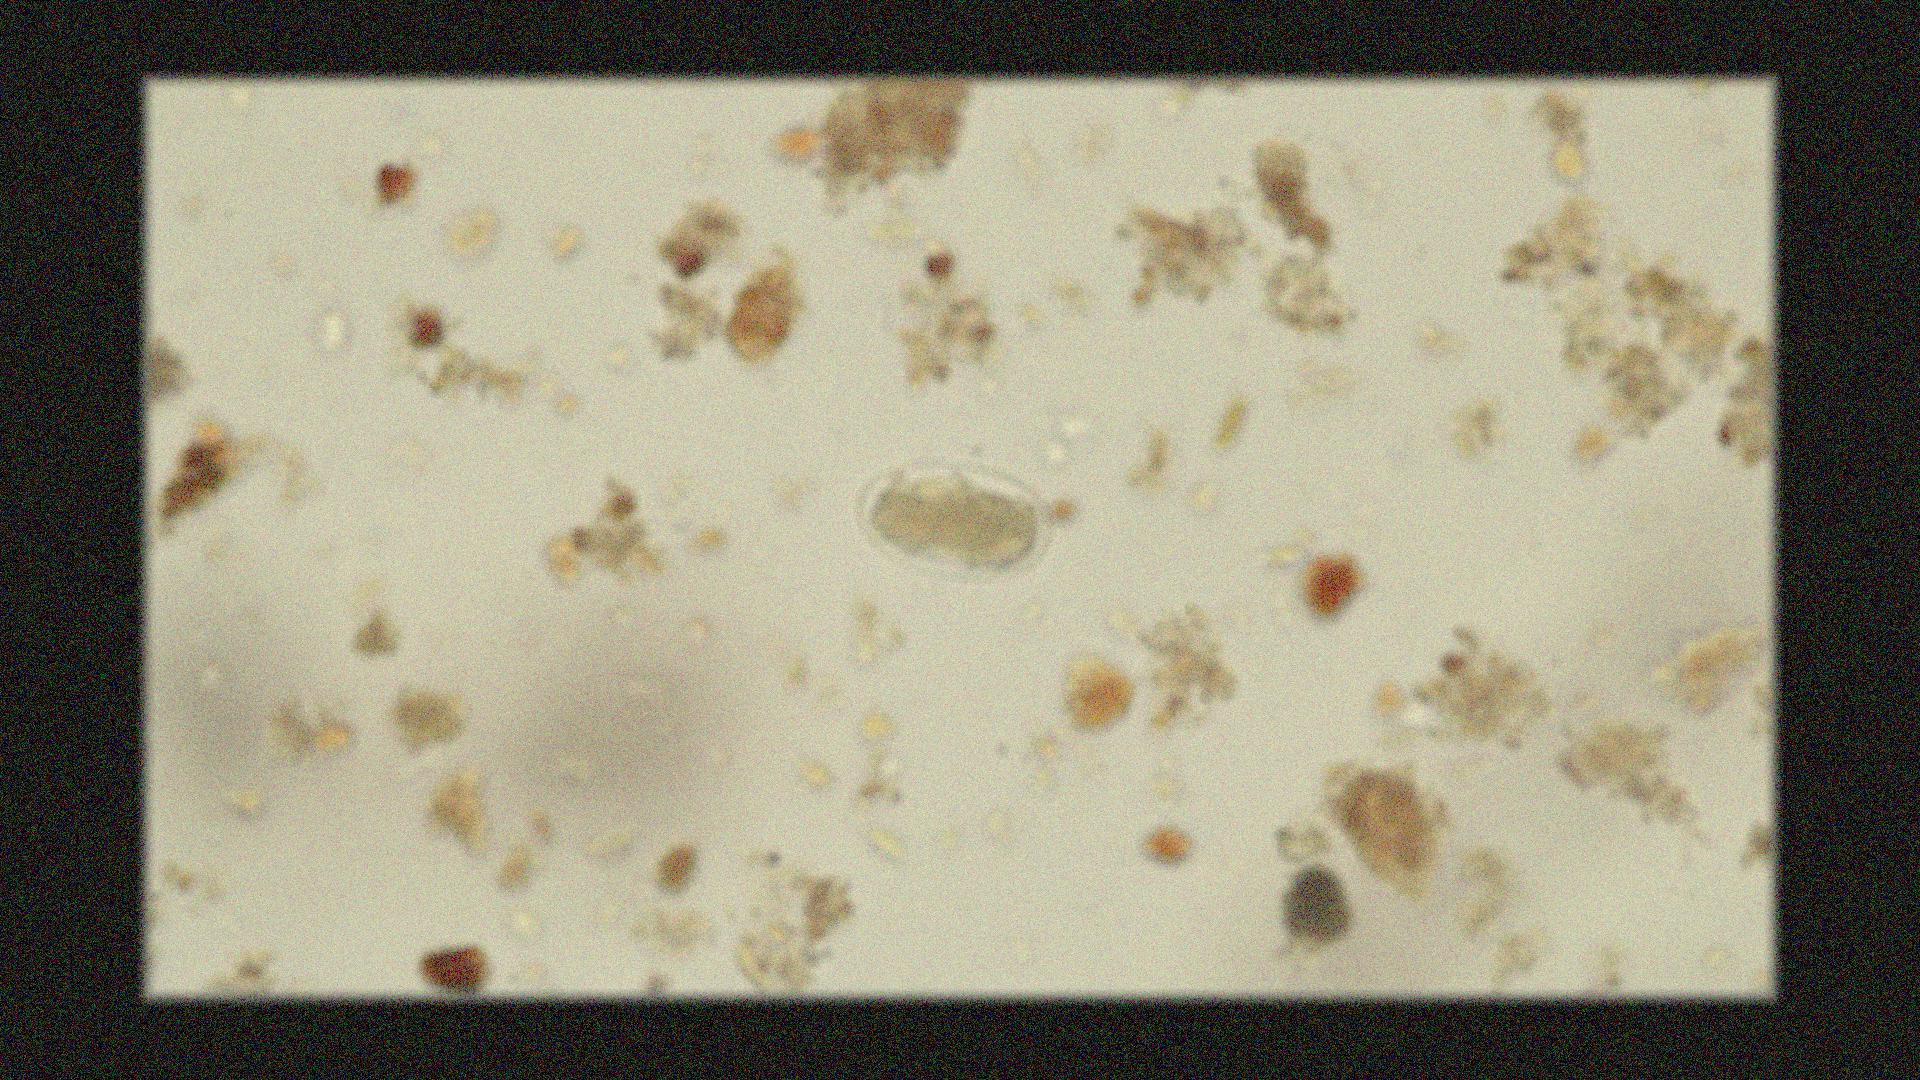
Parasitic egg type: Hookworm egg